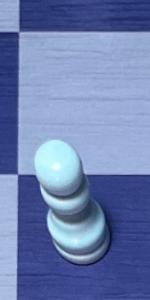
Label: Pawn_White